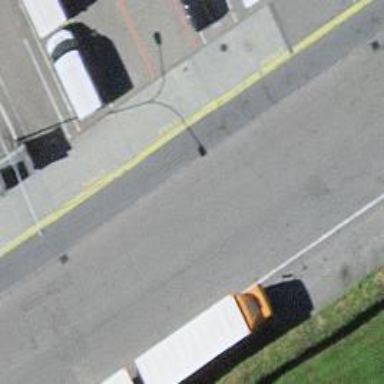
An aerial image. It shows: Sidewalk.